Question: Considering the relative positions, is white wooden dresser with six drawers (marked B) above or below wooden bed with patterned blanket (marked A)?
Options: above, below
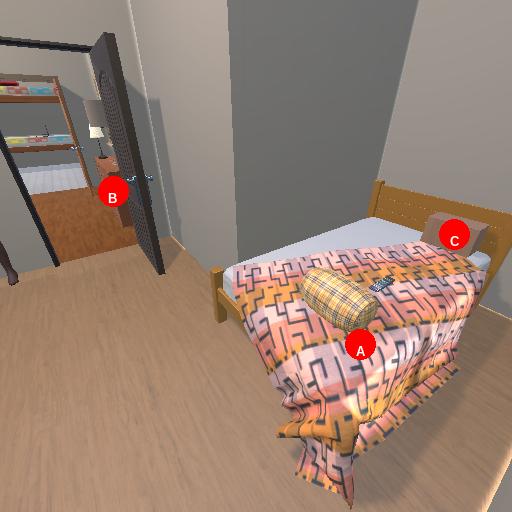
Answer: above